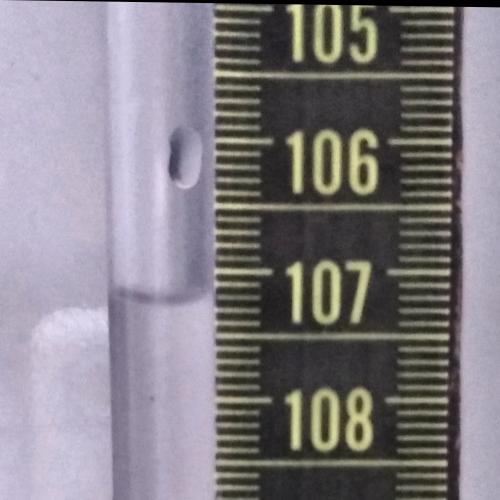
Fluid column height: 107.2 cm